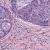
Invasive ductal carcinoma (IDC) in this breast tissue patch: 0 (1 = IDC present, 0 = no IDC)